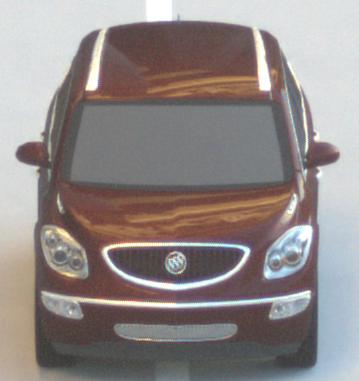
Make: Buick
Model: Enclave
Detailed model: GMT967
Model produced from: 2007
Model produced until: 2017
Doors: 5
Color: red
Road condition: dry road
Daytime: sunrise or sunset
Contrast: medium contrast